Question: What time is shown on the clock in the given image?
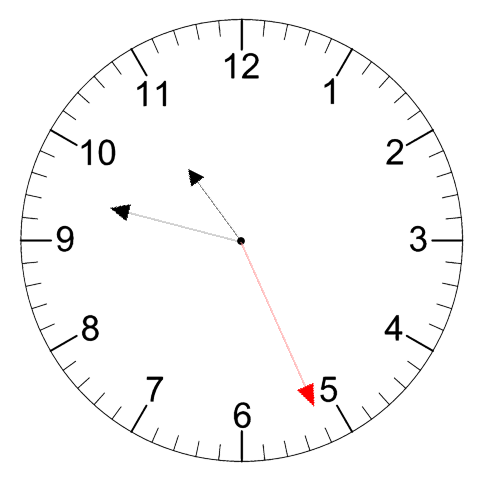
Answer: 10:47:26